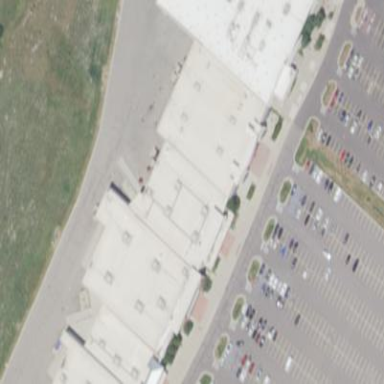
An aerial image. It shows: Retail building.